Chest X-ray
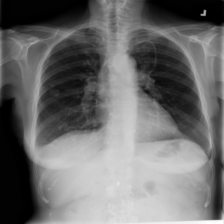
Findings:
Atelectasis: negative
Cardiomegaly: negative
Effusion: negative
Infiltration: negative
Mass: negative
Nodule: negative
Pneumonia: negative
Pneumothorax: negative
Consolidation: negative
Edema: negative
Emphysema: negative
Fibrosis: negative
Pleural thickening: negative
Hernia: negative